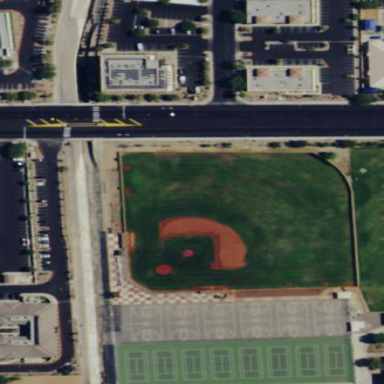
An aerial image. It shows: Baseball pitch for leisure and sports activities.